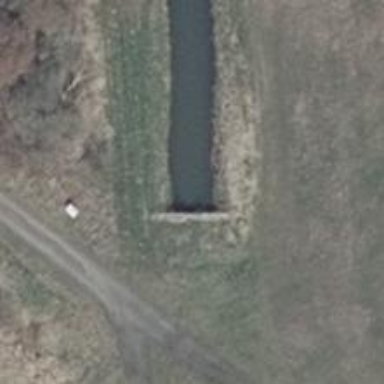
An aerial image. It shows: Culvert tunnel.